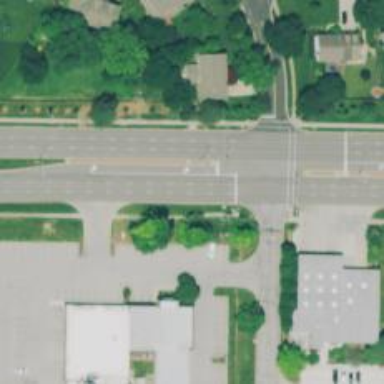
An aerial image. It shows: Solid stop line on the road.